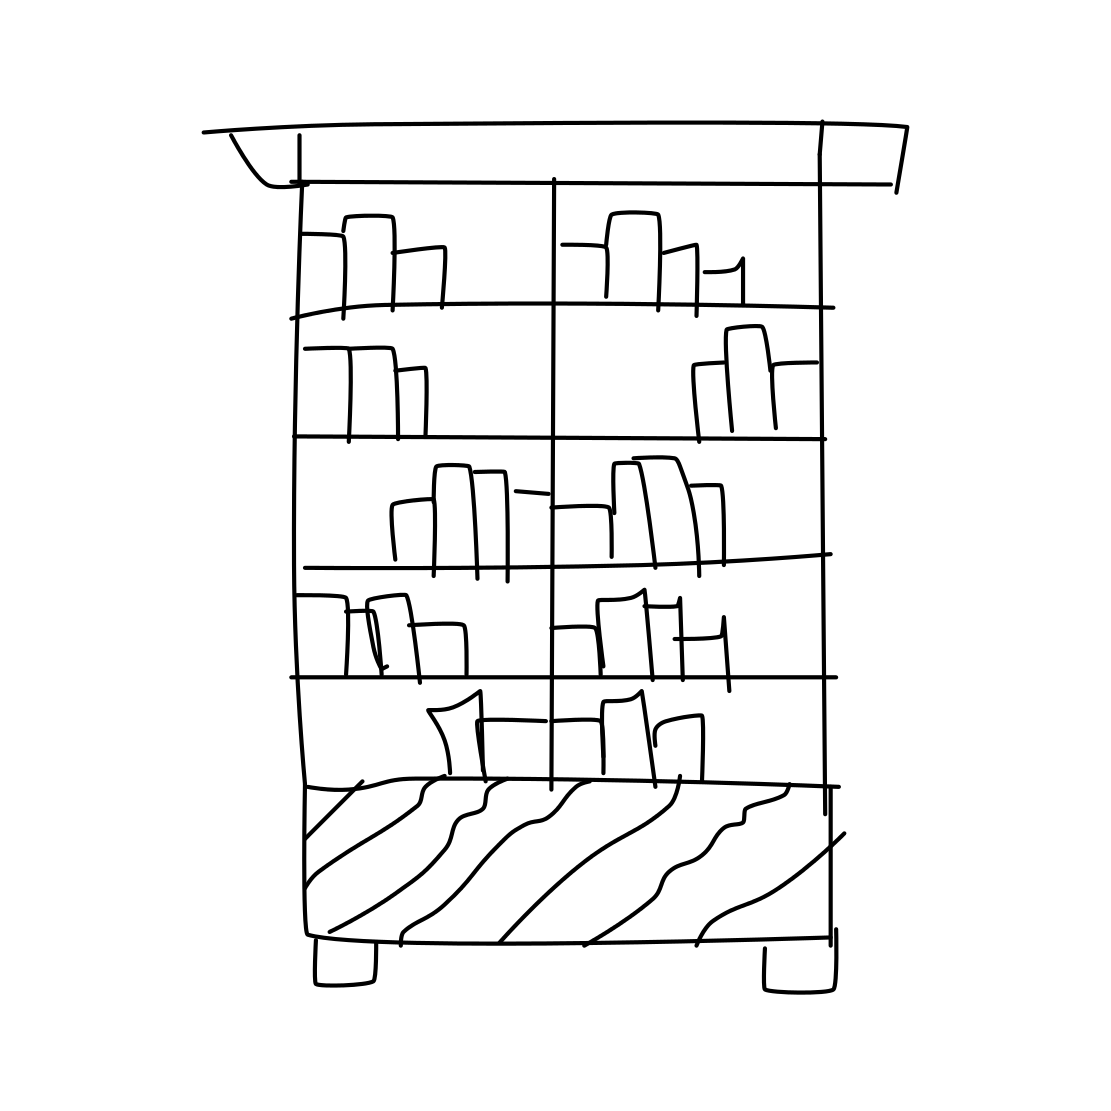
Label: bookshelf